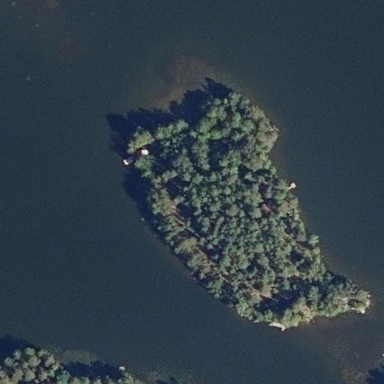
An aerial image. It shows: Islet.